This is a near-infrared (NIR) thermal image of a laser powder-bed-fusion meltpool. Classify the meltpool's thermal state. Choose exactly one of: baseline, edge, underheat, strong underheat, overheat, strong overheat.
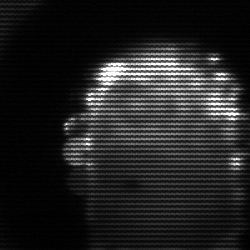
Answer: baseline